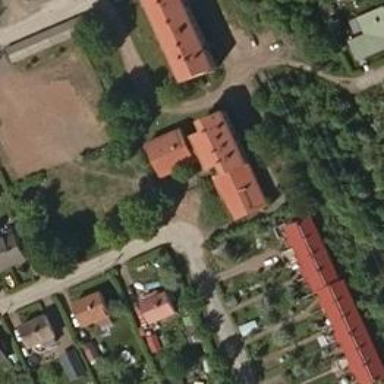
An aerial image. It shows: Kindergarten building.